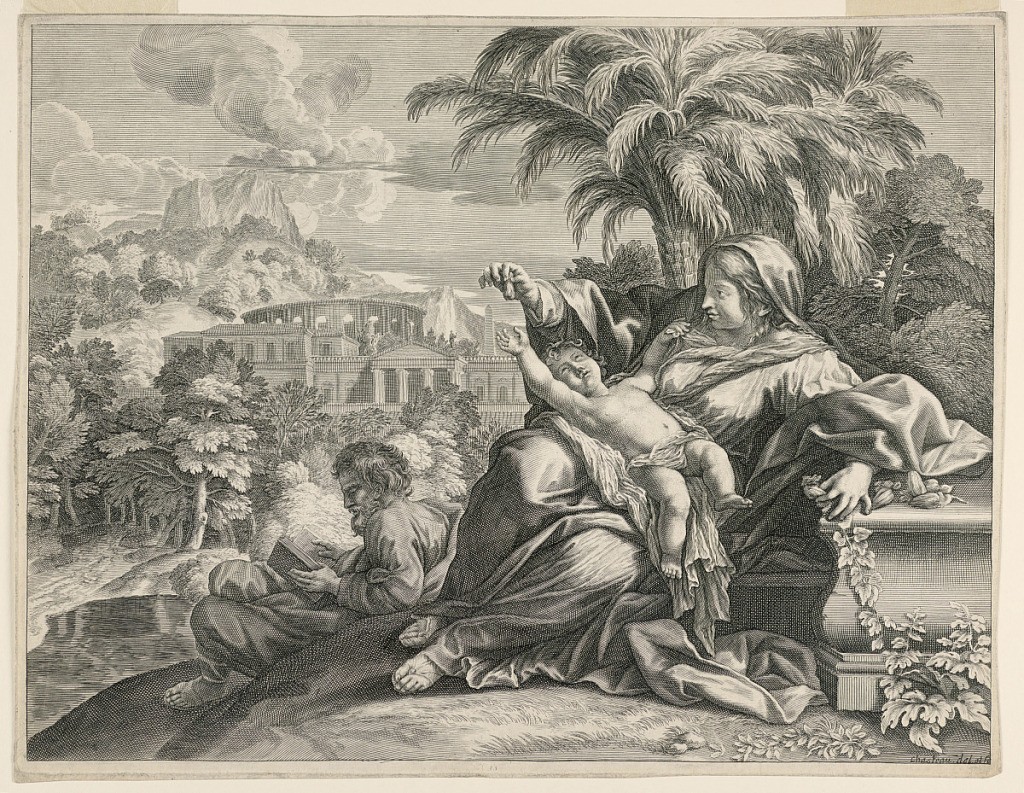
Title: Holy Family
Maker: Guillaume Château, French, 1635 - 1683
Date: ca. 1650-1670
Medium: Engraving on paper
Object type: Print
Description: In a mountainous wooded landscape, with classical buildings in the background are seated the Virgin with the Child on her lap, who reaches for a fig held aloft by the Mother. At the left, Joseph is seated against a bank reading.